Question: I want to use top statement inside the sql function
But got a red underline under the TOP, saing that

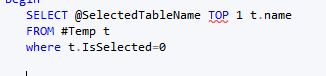
Answer: It should be
'''
SELECT TOP 1 @SelectedTableName = t.Name
FROM #temp t
WHERE t.IsSlected = 0
'''
OR
'''
SET @SelectedTableName = (SELECT TOP 1 @SelectedTableName = t.Name
FROM #temp t
WHERE t.IsSlected = 0)
'''